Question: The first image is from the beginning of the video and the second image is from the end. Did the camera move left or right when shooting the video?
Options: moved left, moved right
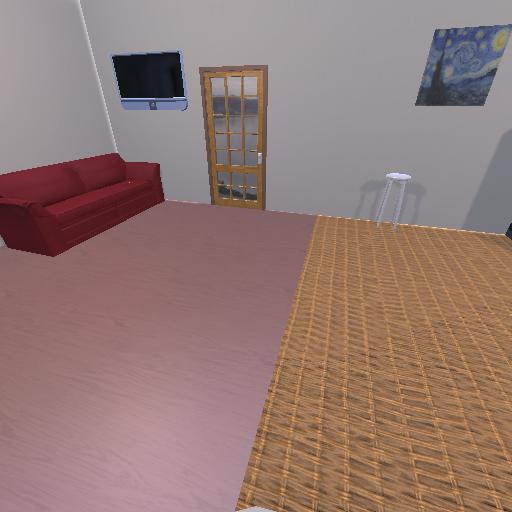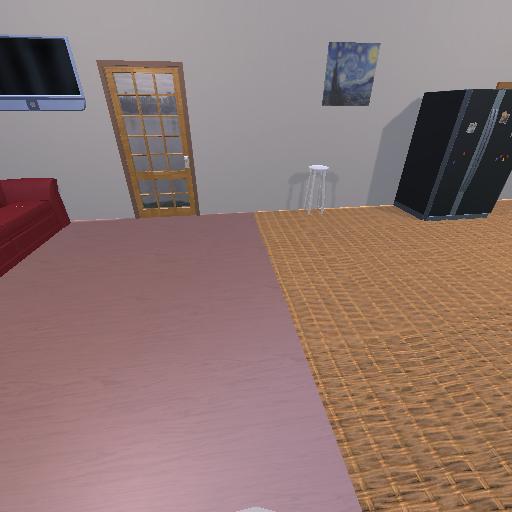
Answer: moved left